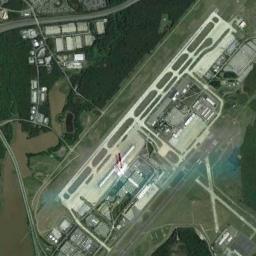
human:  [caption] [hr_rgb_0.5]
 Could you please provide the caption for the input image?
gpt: There is an airport in the middle of the field .

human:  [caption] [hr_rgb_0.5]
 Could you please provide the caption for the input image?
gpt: An airport with some parallel runways, Buildings and a terminal on the lawn and the forest beside .

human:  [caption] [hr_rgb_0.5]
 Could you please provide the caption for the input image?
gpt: A complex airport with many runways and buildings is surrounded by a residential area and green farmland .

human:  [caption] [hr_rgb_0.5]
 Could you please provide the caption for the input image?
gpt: The airport is surrounded by grass .

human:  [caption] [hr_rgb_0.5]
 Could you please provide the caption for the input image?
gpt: Most of the buildings at this airport have gray roofs .